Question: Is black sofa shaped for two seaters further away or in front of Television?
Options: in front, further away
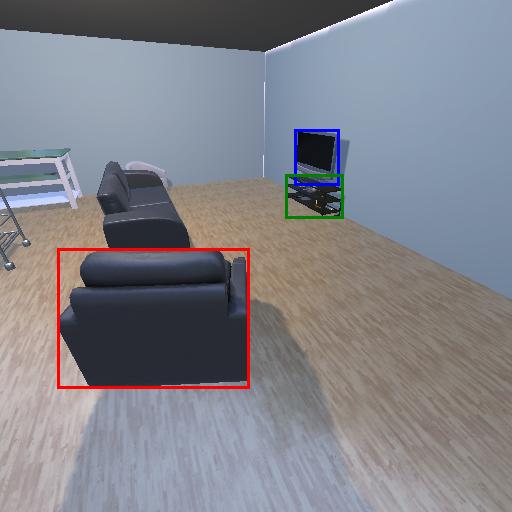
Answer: in front